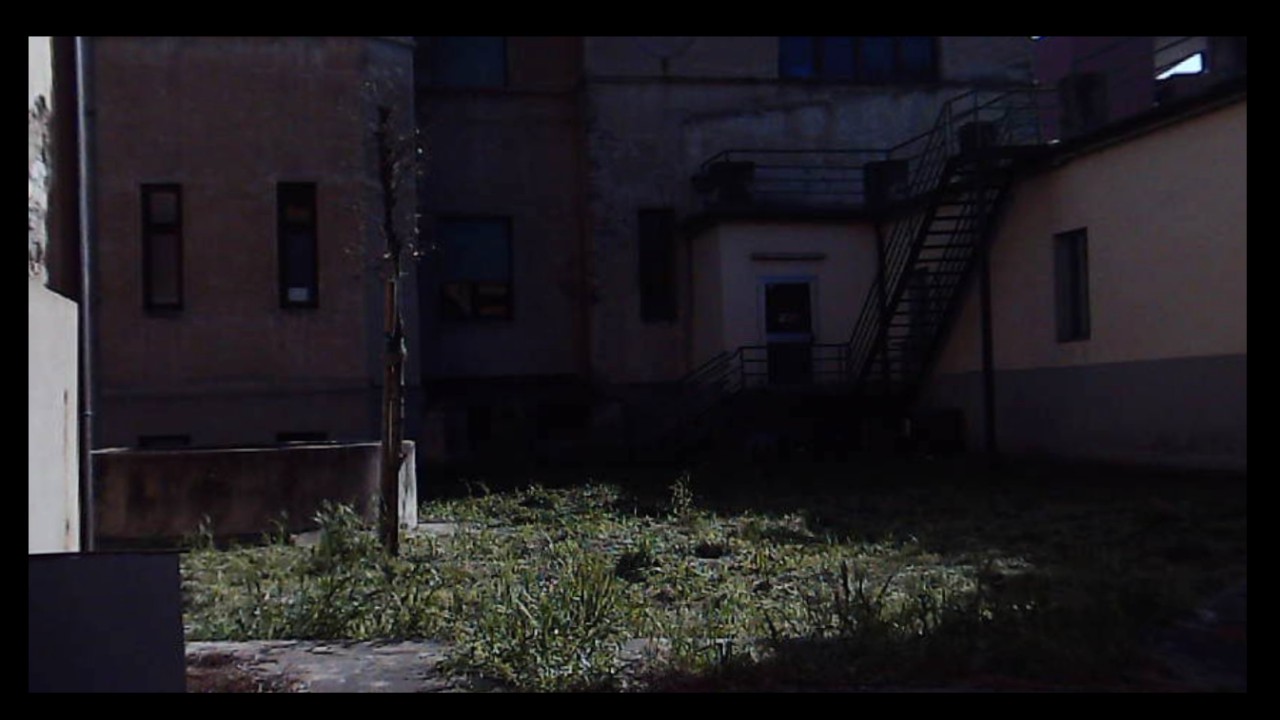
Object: Betafpv air75